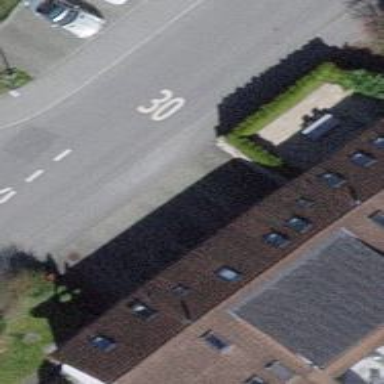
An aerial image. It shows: Kerb serving as barrier.